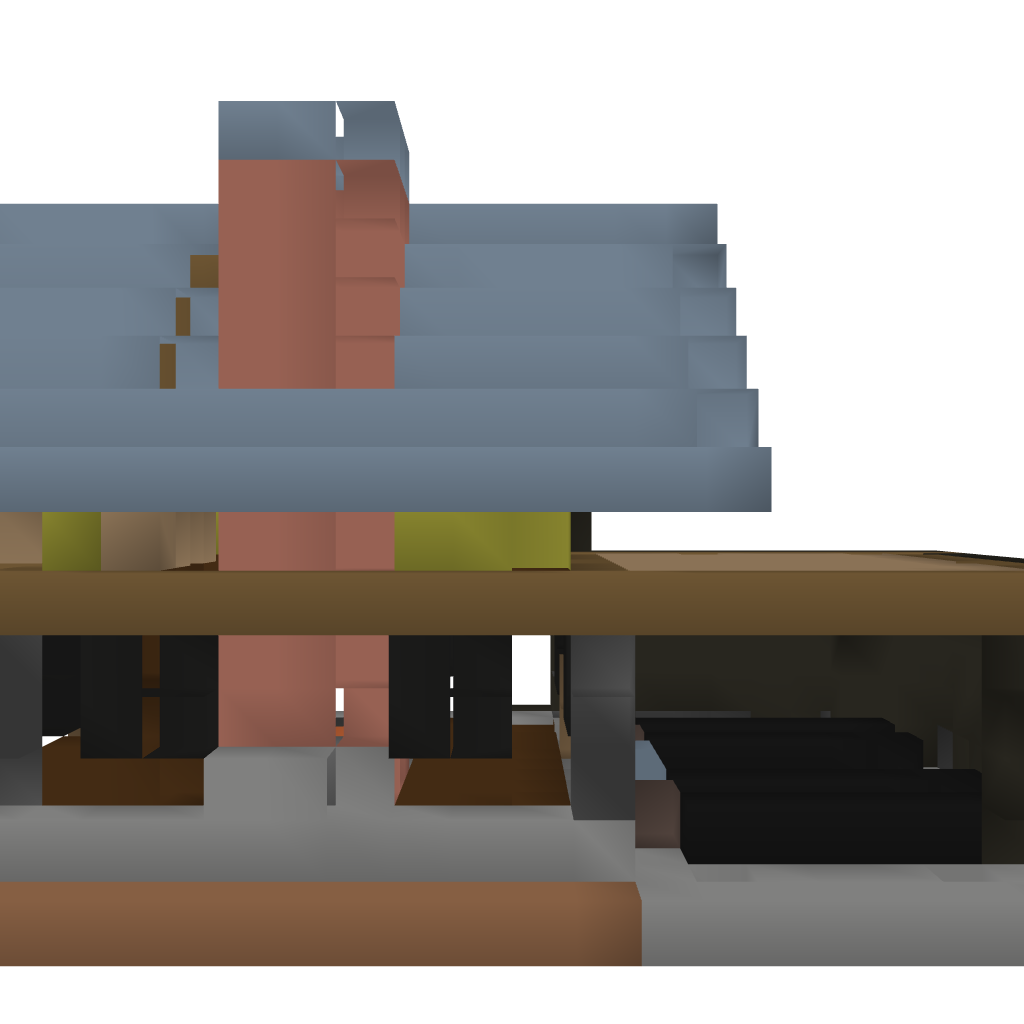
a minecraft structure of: House 2